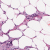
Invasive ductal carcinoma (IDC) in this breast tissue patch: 1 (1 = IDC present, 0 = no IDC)